Question: I've searched stackoverflow and google material design documentation quite a lot but can't find a way how to correctly implement simple fixed tabs in the new material design. I am using appcompat v7 library with toolbar which is great but can't seem to find a way to add tabs to it or simply below it as it is shown here
I've found the <URL> class but that does not meet my requirements as I only use 2 tabs, and they don't fill in the whole horizontal space
Could you please point me into right direction on how to implement those (maybe I have only misunderstood how google wants us to use/implement them).
Much appreciated
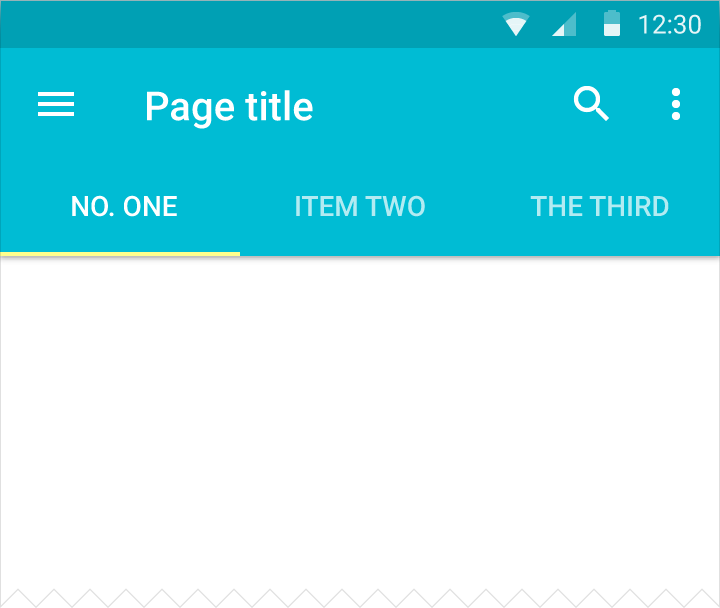
Answer: Actually google has not released anything, but my custom library uses the style and animation defined in the 'Material Design' guidelines.
<URL> you can find it, good work!